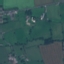
Label: Pasture